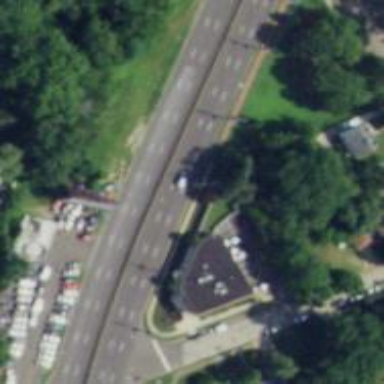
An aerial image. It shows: Trunk highway.